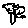
Label: flower